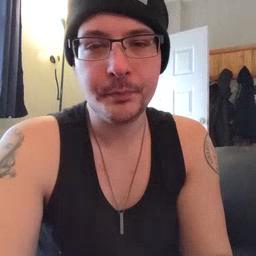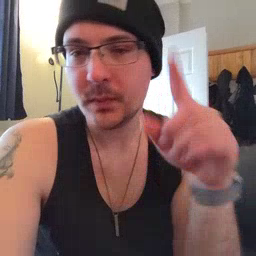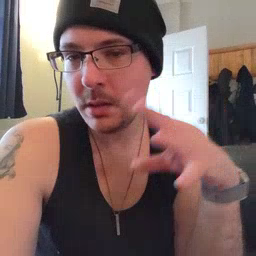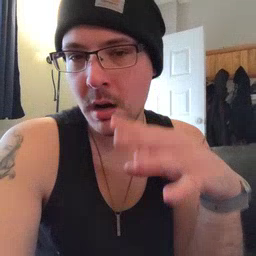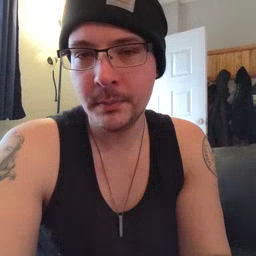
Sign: sun